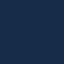
Land use / land cover: SeaLake